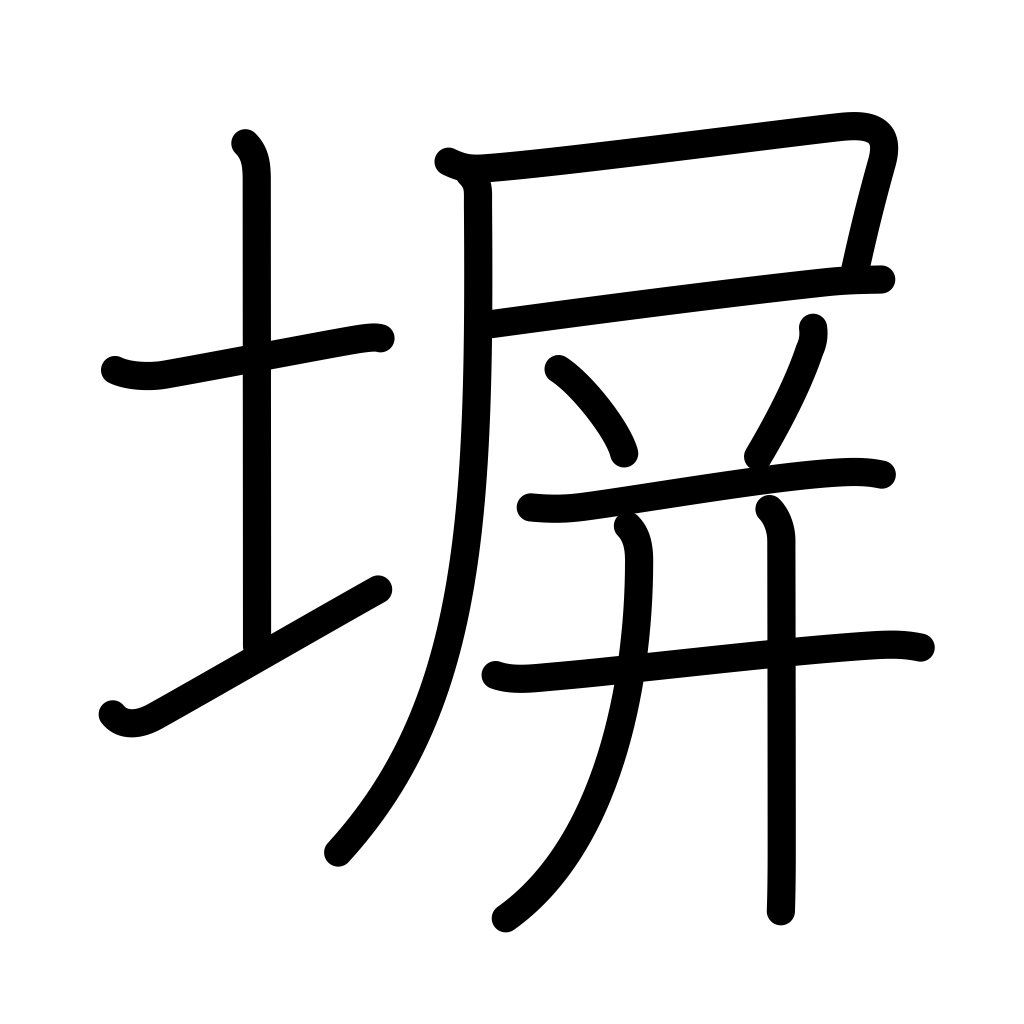
Meaning: fence, wall